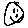
Label: smiley face